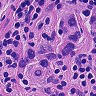
Metastatic tissue present: yes